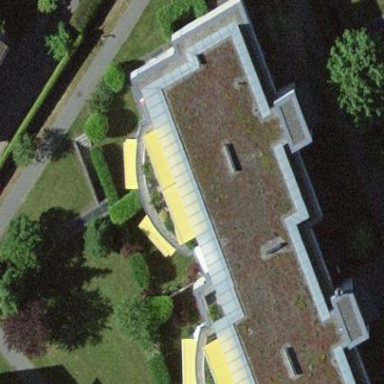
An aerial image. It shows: Flat-roofed apartment building.